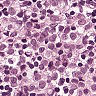
Metastatic tissue present: yes